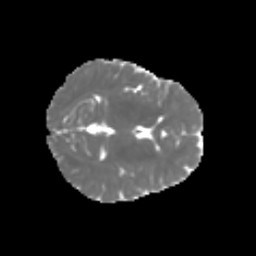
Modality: MD
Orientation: axial
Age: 6
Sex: female
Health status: healthy